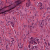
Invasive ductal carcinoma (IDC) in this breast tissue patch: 1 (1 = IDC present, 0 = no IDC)